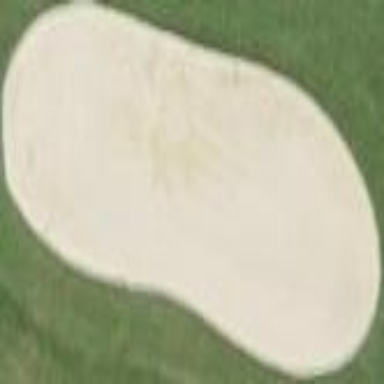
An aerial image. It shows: Golf bunker filled with sandy terrain.